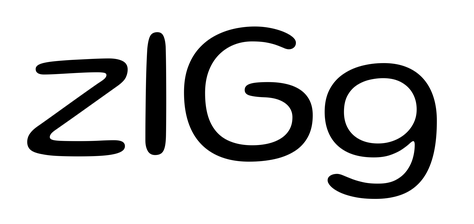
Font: Gluten_Light